Aerial crown-view tile of a tropical tree (Barro Colorado Island, Panama), acquired 20250124:
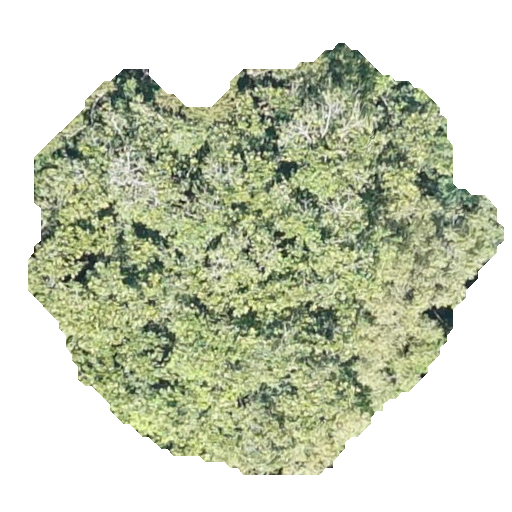
Species: Anacardium excelsum
GBIF accepted scientific name: Anacardium excelsum
Crown area: 212.989 m²